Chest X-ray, PA view. Patient: 47 years old, sex F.
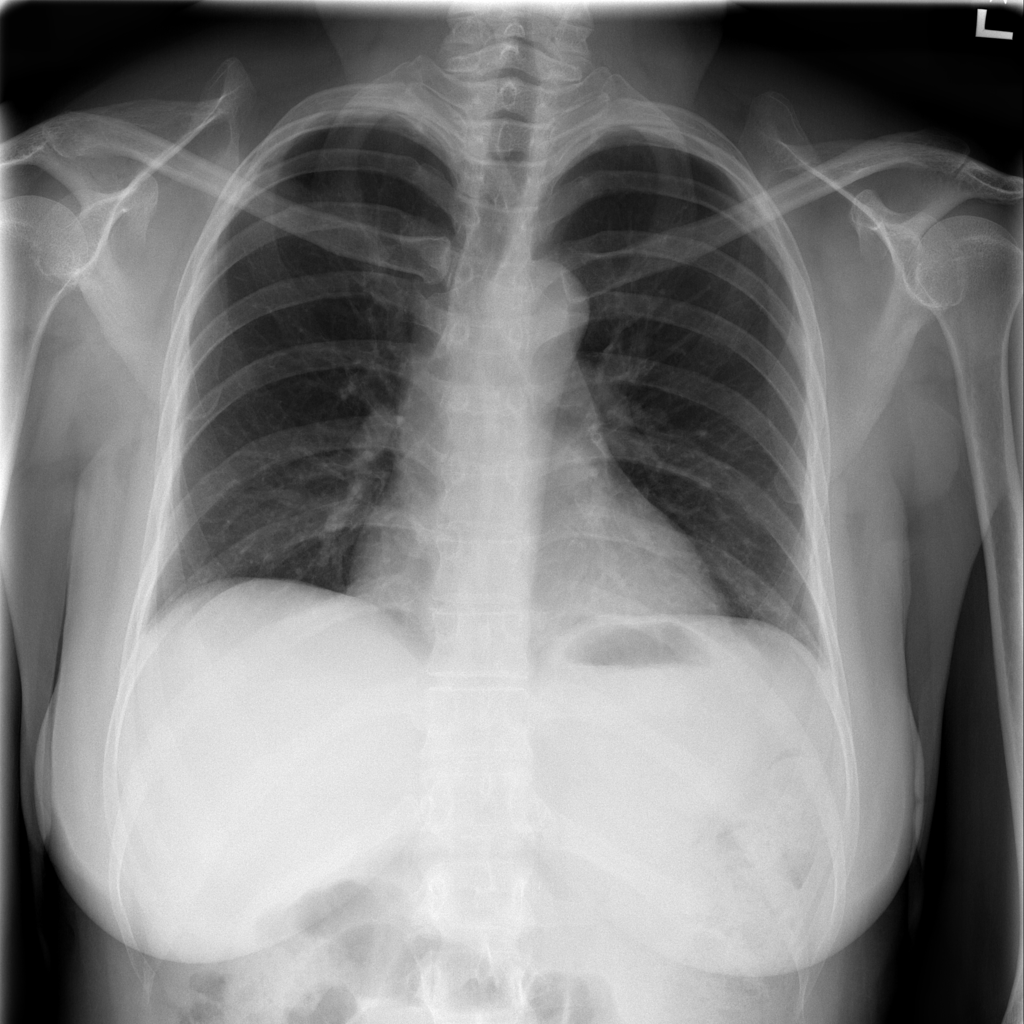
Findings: No Finding